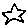
Label: star